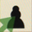
Piece: bP